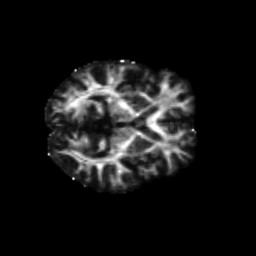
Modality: FA
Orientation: axial
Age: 63
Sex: female
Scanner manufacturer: siemens
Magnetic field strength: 3 T
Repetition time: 4.71 s
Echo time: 0.0906 s